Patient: sex F, age 60
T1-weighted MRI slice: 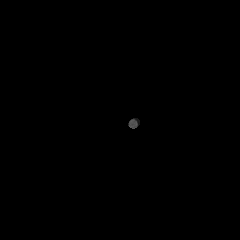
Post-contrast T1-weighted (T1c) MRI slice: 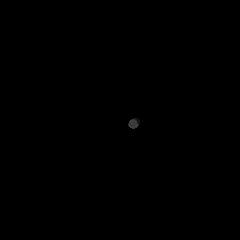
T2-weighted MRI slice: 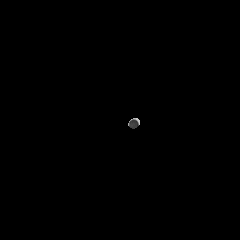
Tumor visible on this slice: no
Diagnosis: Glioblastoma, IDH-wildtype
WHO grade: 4